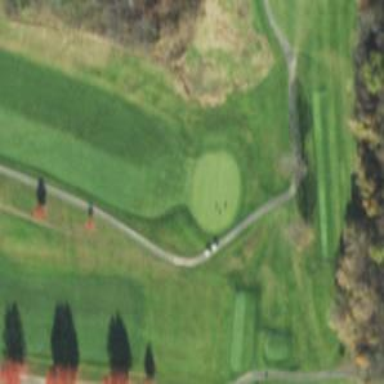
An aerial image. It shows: View of golf hole.